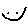
Label: smiley face